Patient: sex M, age 50
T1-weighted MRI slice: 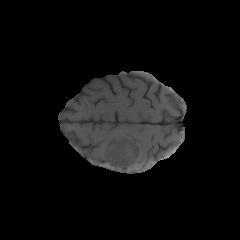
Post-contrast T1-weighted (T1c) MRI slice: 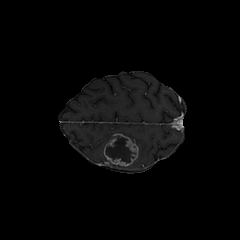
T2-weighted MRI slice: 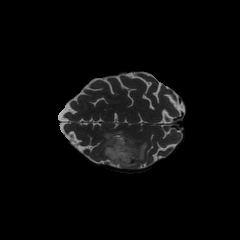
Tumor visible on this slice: yes
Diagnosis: Glioblastoma, IDH-wildtype
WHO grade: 4